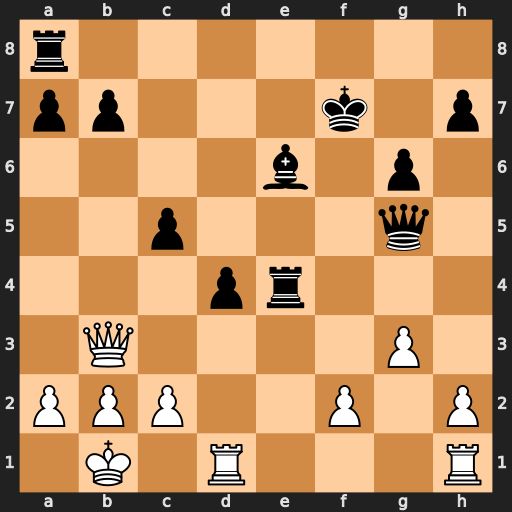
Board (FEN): r7/pp3k1p/4b1p1/2p3q1/3pr3/1Q4P1/PPP2P1P/1K1R3R
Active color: w
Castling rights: -
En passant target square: -
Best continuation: Qxb7+ Qe7 Qxa8